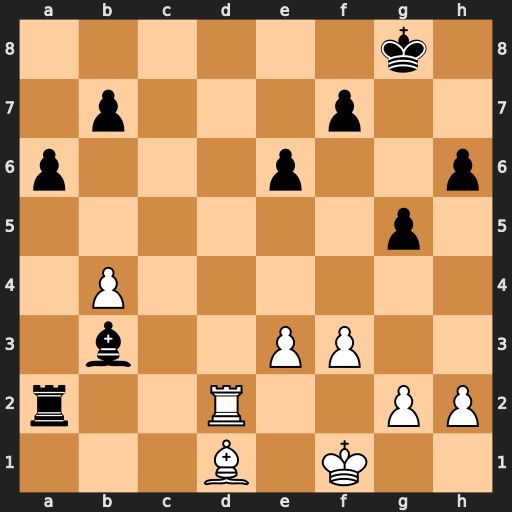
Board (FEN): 6k1/1p3p2/p3p2p/6p1/1P6/1b2PP2/r2R2PP/3B1K2
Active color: w
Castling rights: -
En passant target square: -
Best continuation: Rd8+ Kg7 Bxb3